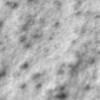
Label: no_change